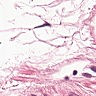
Metastatic tissue present: no